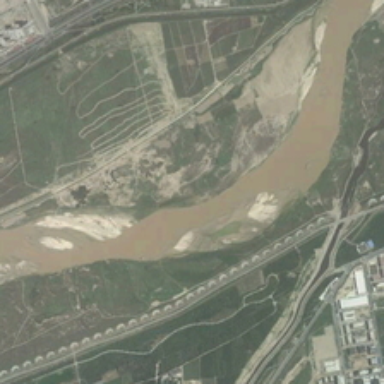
Many farmlands are in two sides of a curved yellow river .